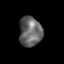
Tissue: lung
Cell type: Epithelial cells
Senescence score: 0.1907
Nuclear area (px): 664
Mean DAPI intensity: 101.459